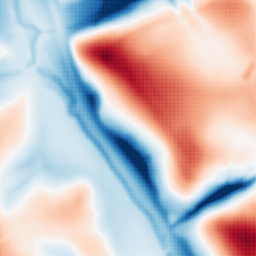
Category: multiscale
Decomposition family: dog_multiscale
Decomposition parameters: sigma_ratio: 2
n_scales: 4
base_sigma: 2
Upsampling method: sinc_blackman
Upsampling parameters: scale: 2
kernel_size: 4
Upsampling scale: 2